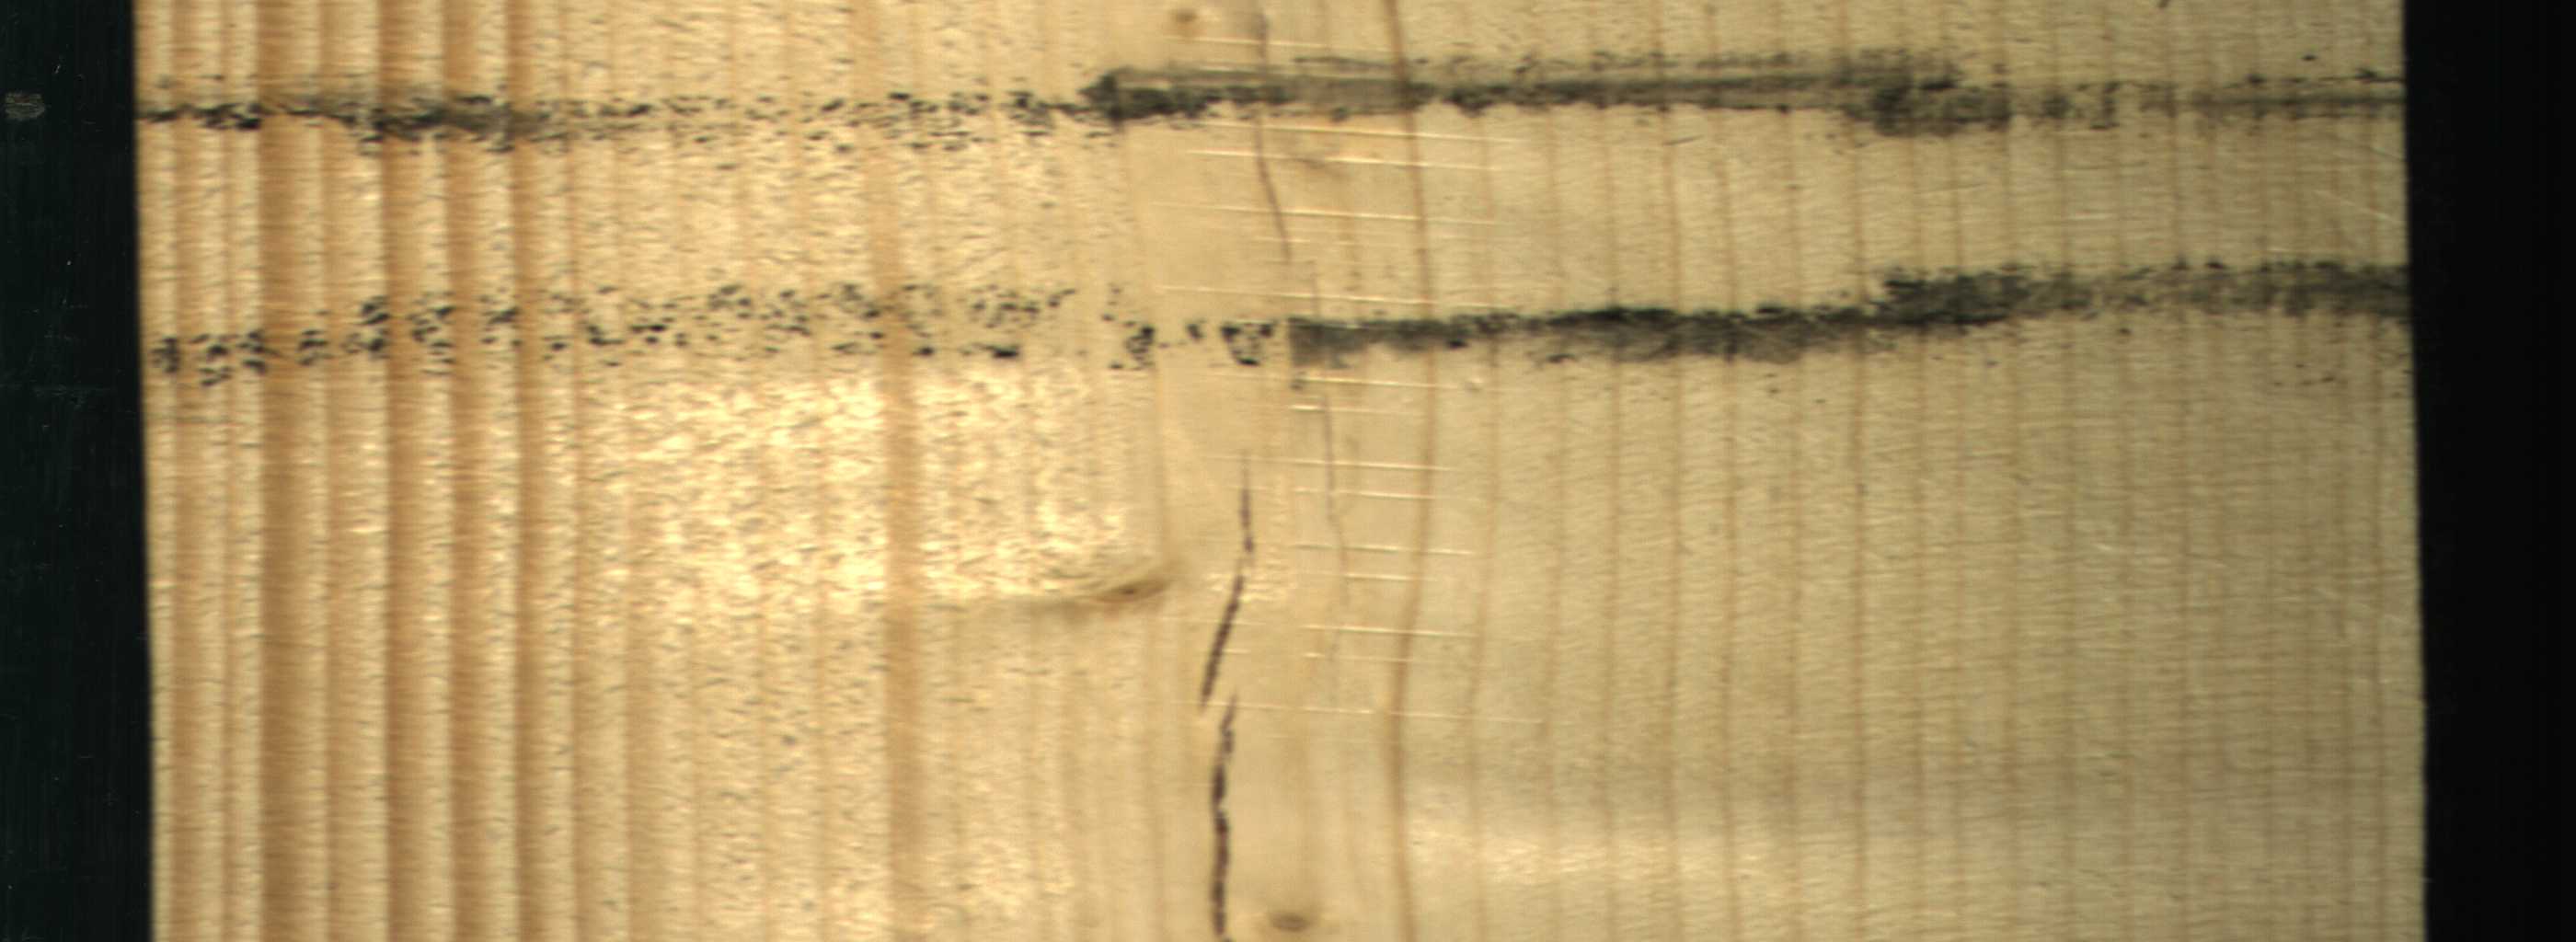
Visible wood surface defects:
Crack
Crack
Crack
Live_Knot